Current action and preconditions to check: trajectory_clear

Your task: For each precondition in the list above, predict whether it will hold at this action.

Consider the current scene as observed from the mobile robot's camera, and analyze the predicted future states of all dynamic agents (e.g., people, animals, vehicles, or any moving entities) within the NEXT SECOND.

IMPORTANT: Only answer "very likely" if you are absolutely certain—based on strong, clear evidence—that a dynamic agent will violate the precondition in the predicted future state. Do NOT answer "very likely" for unlikely, ambiguous, or low-probability risks.

Ask yourself for each precondition: Is there a high probability, with clear and convincing evidence, that the predicted future states of any dynamic agent will interfere with the predicted future state of the currently executing action within the NEXT SECOND, causing that precondition to fail?

Assess the risk level based on these predictions. Use "likely" or "very likely" if motions create a clear risk of interference.

Use "neutral" or "improbable" if agents are nearby but their predicted paths are clearly diverging or non-conflicting.

Failure Risk Categories: "very improbable", "improbable", "neutral", "likely", "very likely"

Answer Format: Output ONLY the probability_of_failure value from these categories: "very improbable", "improbable", "neutral", "likely", "very likely"

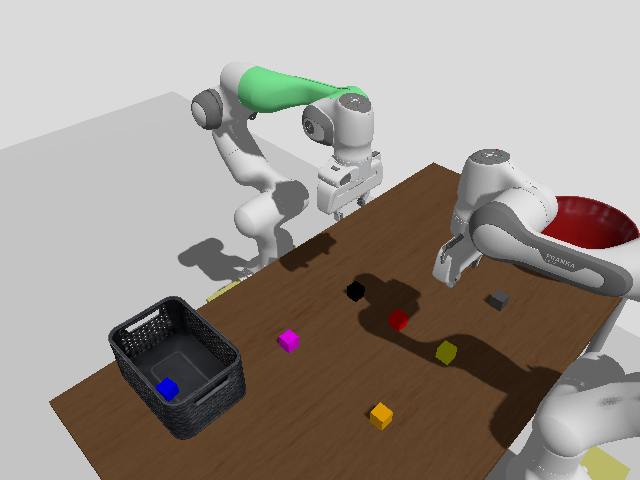

Answer: very improbable